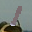
Label: 1